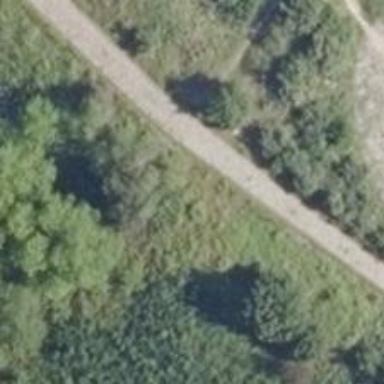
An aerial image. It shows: Well-maintained track road with grade 1 tracktype.